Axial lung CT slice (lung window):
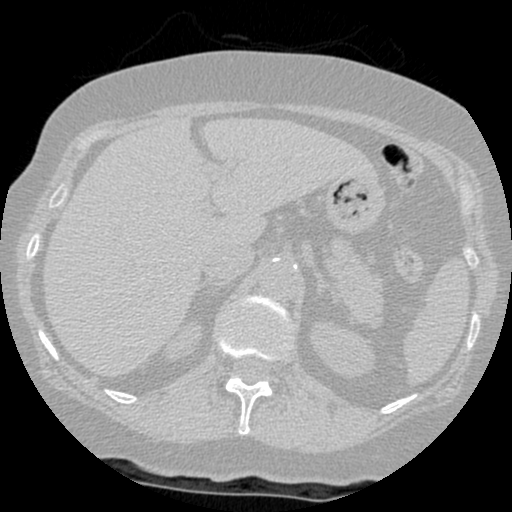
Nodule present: no